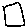
Label: square